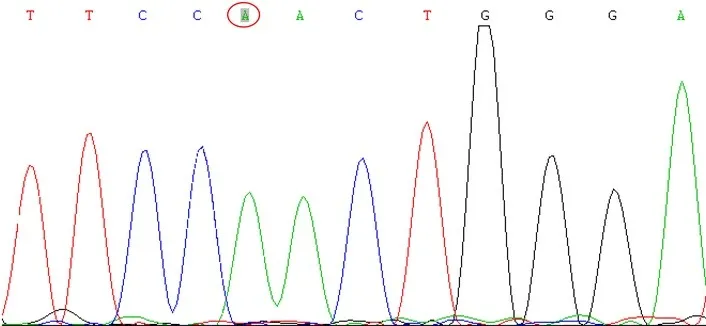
The mutated sequence of NCCT polymerase chain reaction (PCR) fragment. The red circle indicates a homozygous c.2687 G > A mutation of exon 23 in SLC12A3 which led to p. Arg896Gln.
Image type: chart (chart)